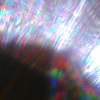
Label: sunburn